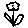
Label: flower